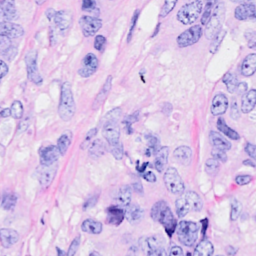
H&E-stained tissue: Breast